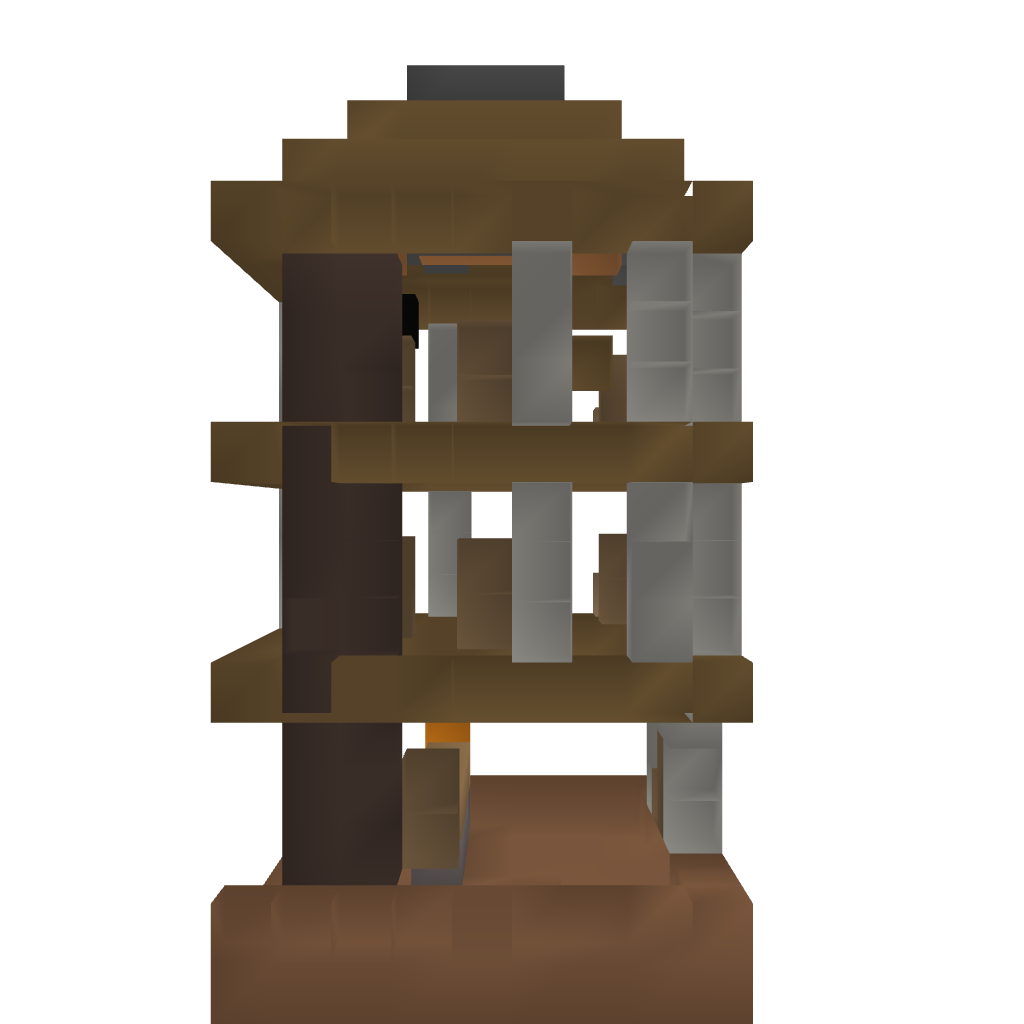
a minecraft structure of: luxury apartment